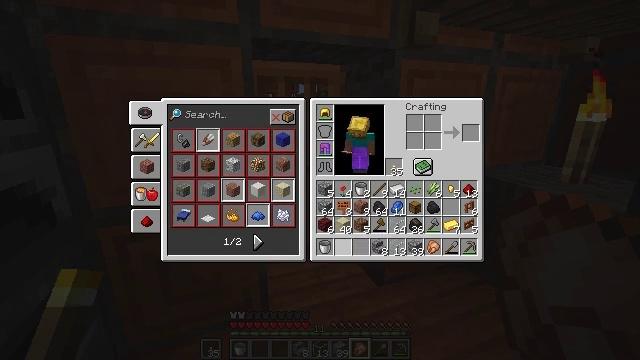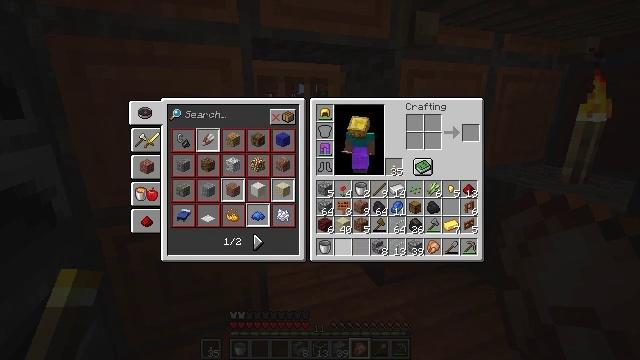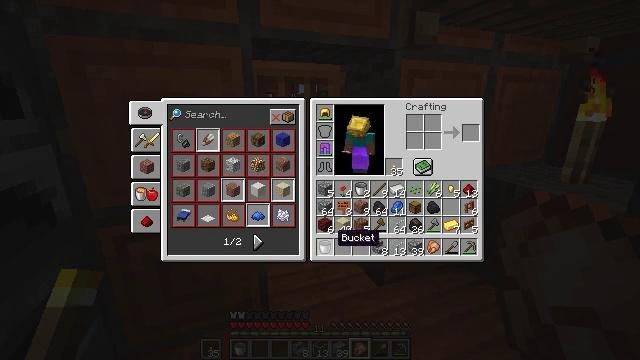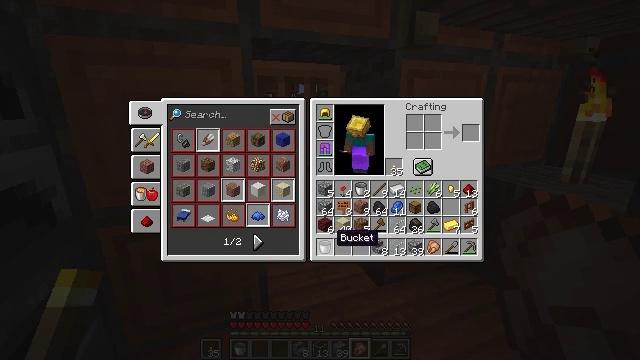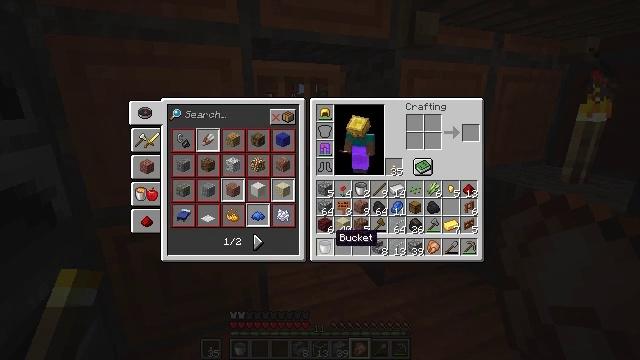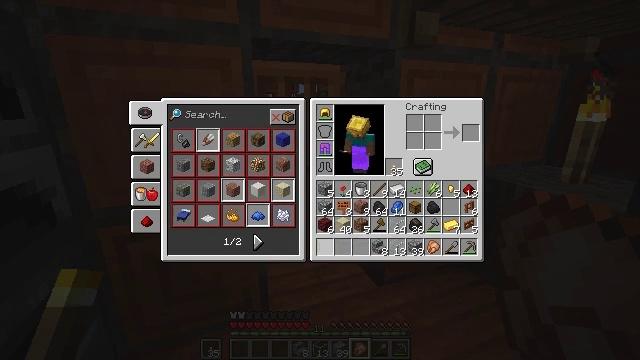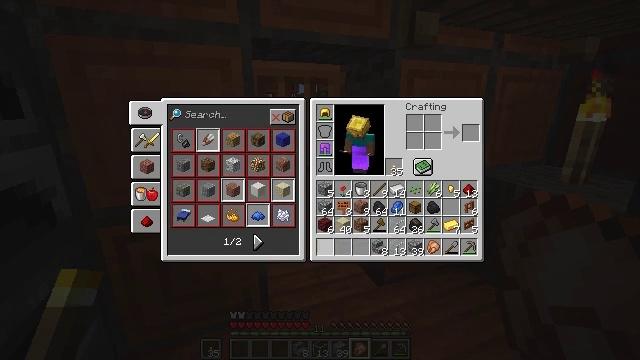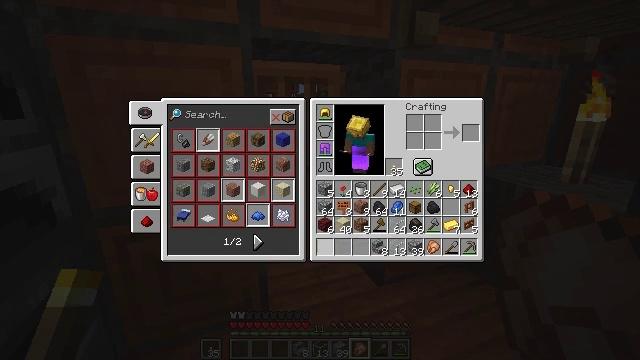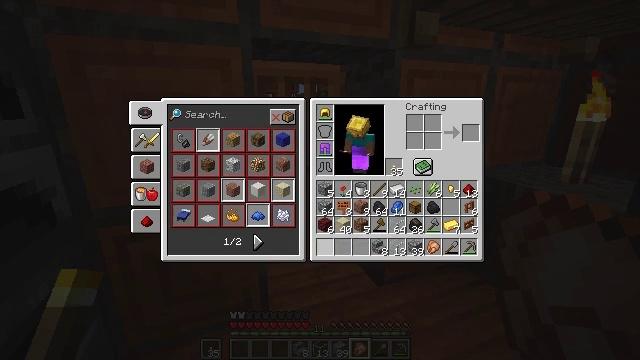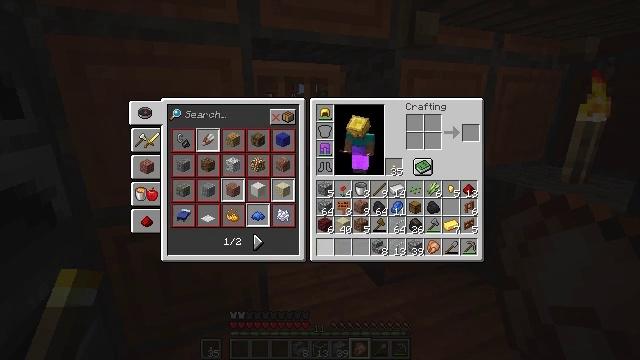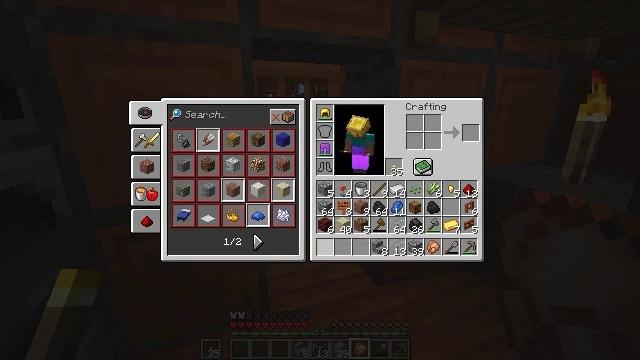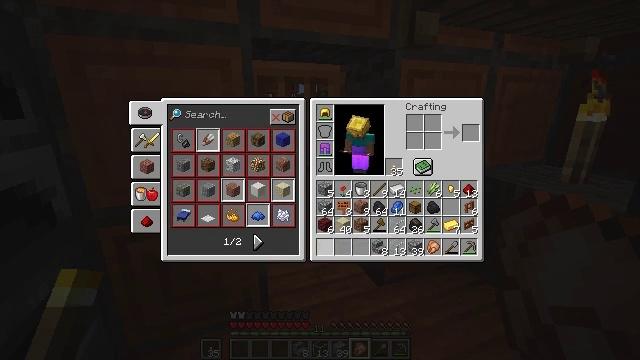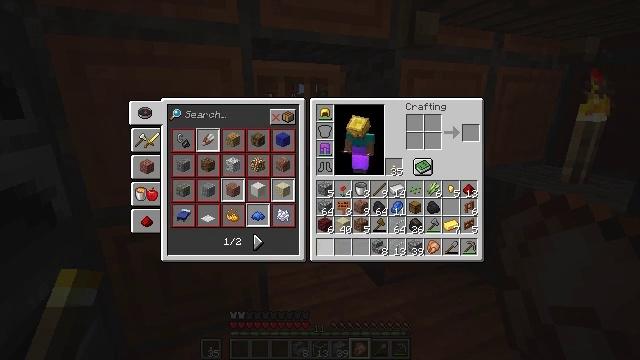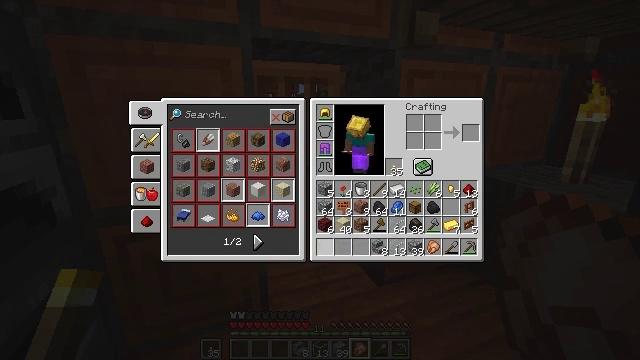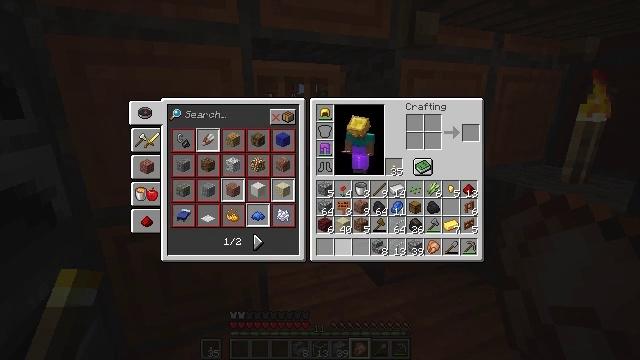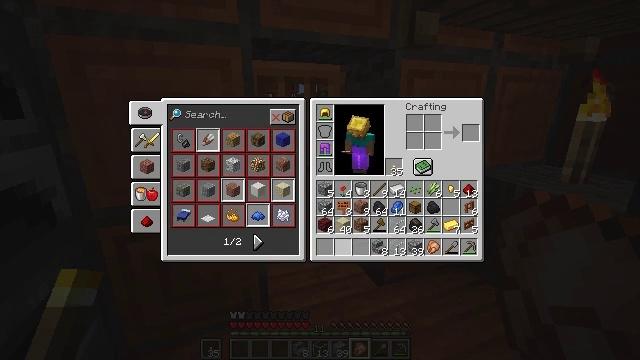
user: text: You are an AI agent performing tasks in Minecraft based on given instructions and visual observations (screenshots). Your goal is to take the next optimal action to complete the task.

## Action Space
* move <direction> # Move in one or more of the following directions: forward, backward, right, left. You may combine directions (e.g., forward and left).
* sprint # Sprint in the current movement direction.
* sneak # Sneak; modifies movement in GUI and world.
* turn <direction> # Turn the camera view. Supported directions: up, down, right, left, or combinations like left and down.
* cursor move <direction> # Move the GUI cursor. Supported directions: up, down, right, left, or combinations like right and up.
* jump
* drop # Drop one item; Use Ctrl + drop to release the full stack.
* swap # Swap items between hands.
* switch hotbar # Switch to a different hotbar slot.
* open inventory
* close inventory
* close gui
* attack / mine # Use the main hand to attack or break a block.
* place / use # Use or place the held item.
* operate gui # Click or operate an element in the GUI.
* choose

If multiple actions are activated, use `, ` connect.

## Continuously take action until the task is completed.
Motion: motion action
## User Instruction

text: Open a crafting table and craft the iron axe.
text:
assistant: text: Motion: sneak, operate gui
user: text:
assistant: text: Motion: sneak, cursor move left
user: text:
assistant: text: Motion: sneak
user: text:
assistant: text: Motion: sneak
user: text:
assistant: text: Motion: sneak, operate gui
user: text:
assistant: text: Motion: sneak, operate gui
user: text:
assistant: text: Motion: sneak, operate gui
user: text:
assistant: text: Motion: sneak
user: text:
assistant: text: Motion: sneak
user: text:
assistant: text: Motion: sneak
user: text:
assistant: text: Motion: sneak
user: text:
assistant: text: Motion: sneak
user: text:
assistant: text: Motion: sneak
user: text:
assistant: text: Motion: sneak
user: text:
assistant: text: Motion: no_op
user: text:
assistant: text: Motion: no_op
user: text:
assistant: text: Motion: no_op
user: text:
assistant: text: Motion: no_op
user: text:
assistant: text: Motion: no_op
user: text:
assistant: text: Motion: no_op
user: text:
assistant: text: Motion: no_op
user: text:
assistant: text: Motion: no_op
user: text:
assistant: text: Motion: no_op
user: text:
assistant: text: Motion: no_op
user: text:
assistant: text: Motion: turn right
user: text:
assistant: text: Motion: turn right
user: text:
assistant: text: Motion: turn right
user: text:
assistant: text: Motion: no_op
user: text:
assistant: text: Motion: no_op
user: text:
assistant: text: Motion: turn right and down